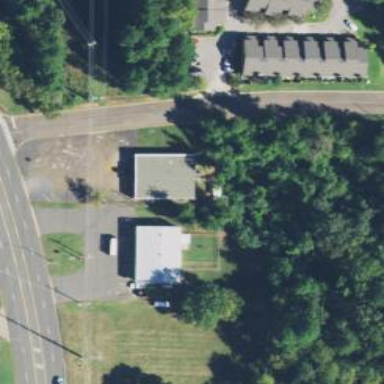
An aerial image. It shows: Veterinary facility.